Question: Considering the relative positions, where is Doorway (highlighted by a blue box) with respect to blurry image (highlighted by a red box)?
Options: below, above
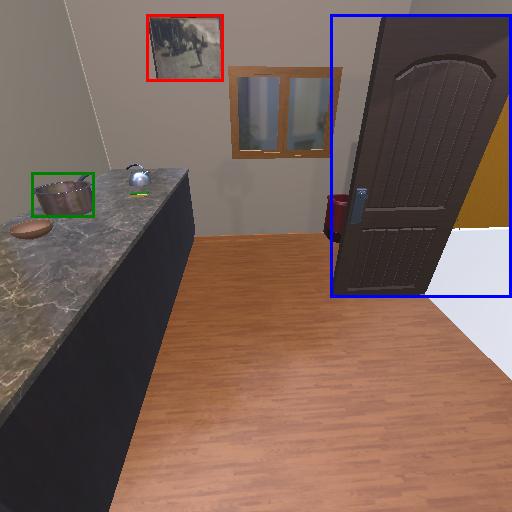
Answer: below